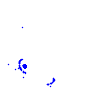
Particle: electron